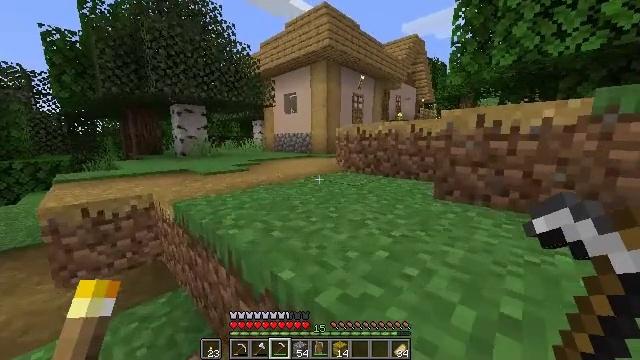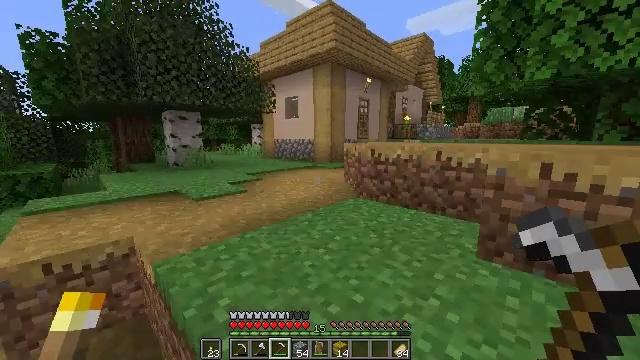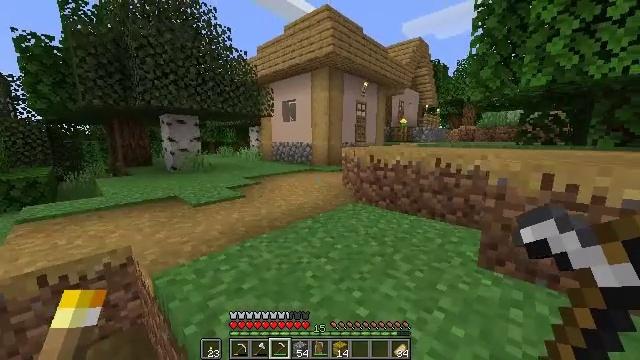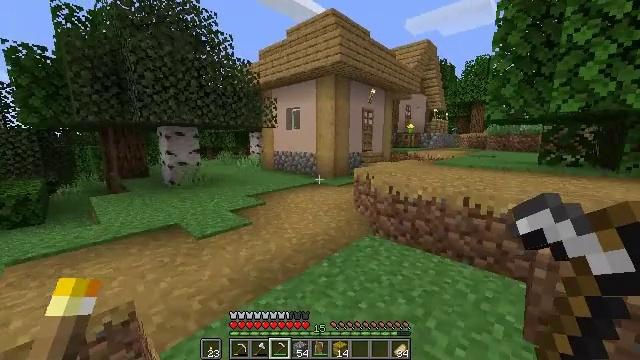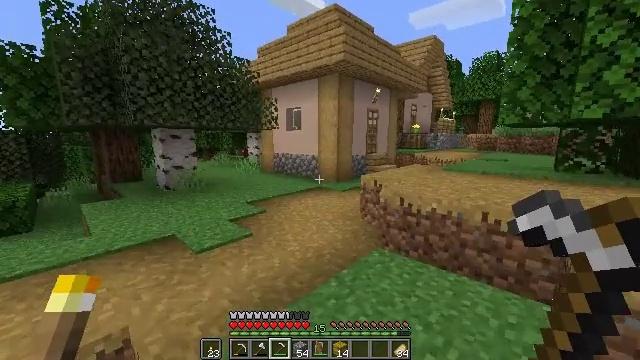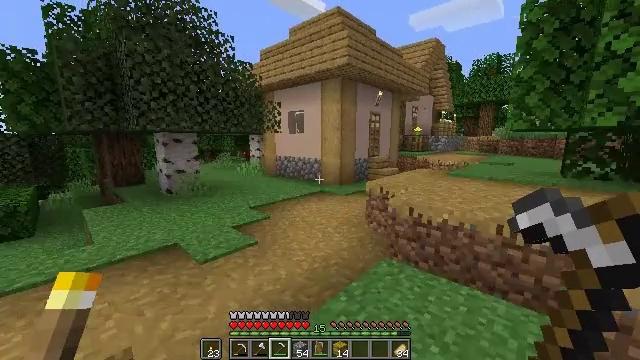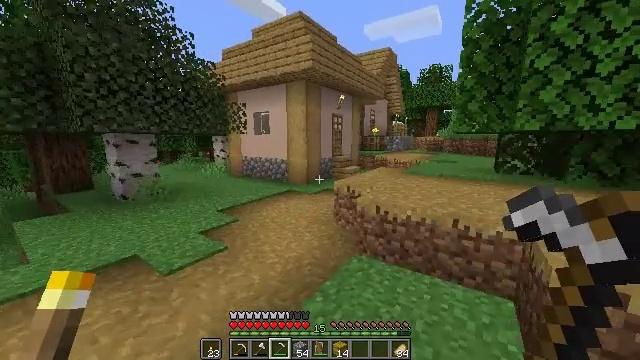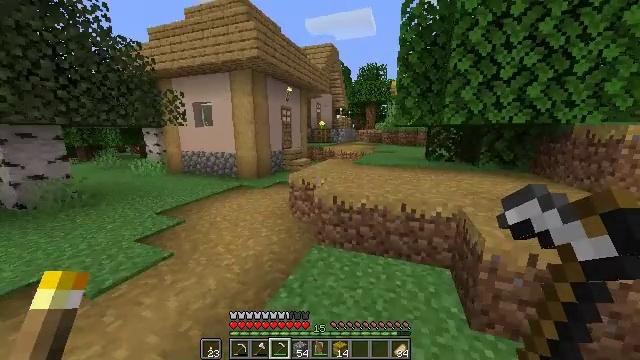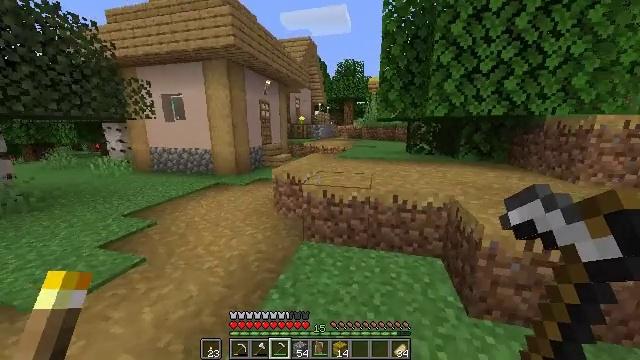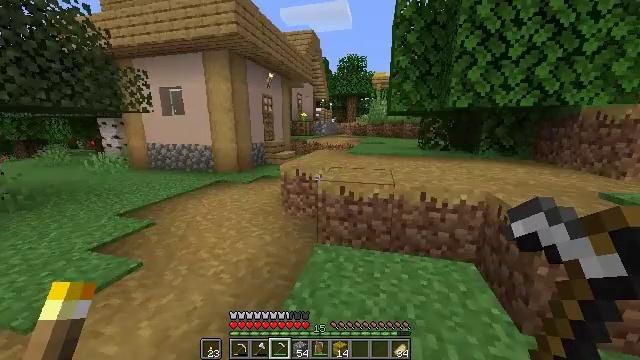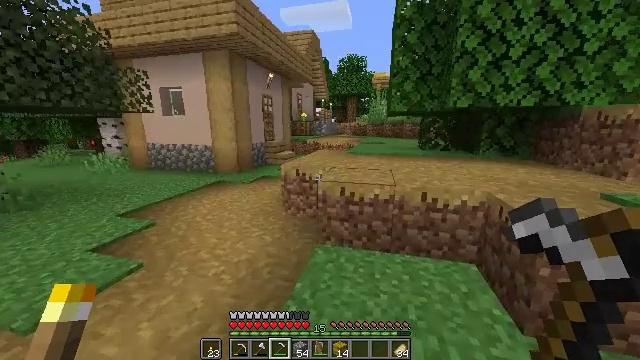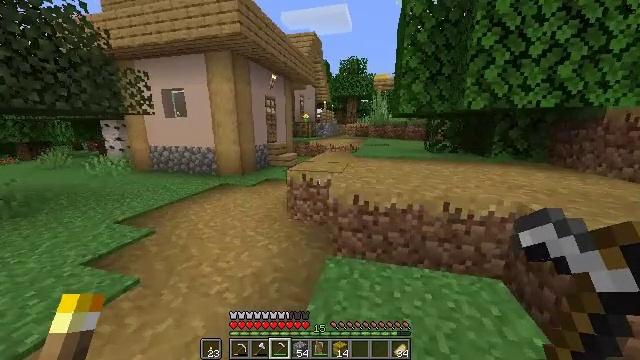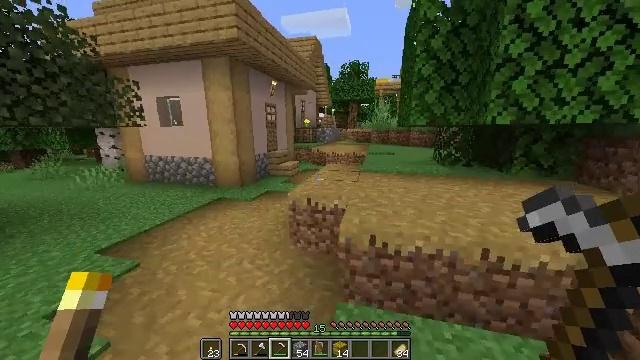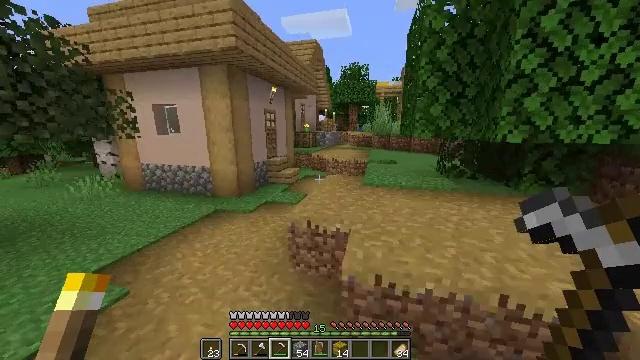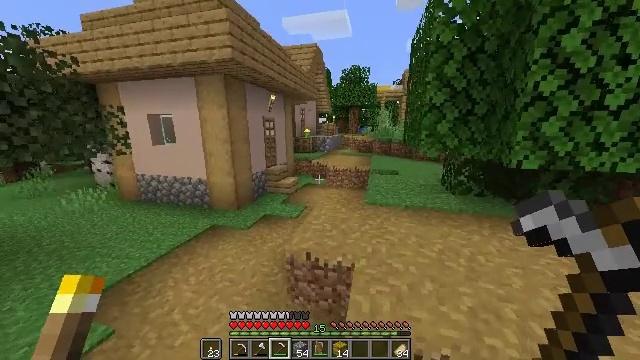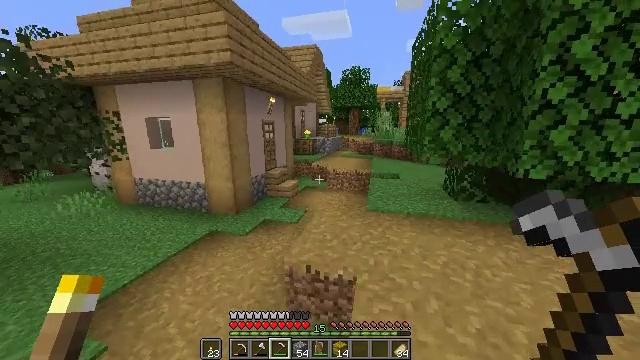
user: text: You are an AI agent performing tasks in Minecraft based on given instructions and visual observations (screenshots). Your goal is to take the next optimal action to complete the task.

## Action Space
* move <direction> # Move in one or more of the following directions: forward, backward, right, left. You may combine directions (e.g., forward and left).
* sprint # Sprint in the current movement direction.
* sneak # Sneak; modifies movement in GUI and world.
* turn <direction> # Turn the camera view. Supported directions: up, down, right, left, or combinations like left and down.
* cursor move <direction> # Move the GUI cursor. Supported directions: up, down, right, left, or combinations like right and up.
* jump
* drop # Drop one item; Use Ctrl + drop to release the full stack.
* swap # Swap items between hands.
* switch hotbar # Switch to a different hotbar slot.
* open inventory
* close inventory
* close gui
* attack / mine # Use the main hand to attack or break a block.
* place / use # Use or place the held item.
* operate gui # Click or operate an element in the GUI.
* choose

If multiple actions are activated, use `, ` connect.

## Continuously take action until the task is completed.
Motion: motion action
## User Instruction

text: Dig up clay found underwater.
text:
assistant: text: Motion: move forward, sprint, jump
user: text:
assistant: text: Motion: move forward, sprint, jump
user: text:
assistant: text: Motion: move forward, sprint, jump
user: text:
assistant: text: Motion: move forward, sprint, jump
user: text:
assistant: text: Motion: move forward, sprint, jump
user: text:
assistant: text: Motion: move forward, sprint, turn right
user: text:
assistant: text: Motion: move forward, sprint, turn right and down
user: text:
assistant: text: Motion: move forward, sprint, turn right
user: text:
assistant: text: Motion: move forward, sprint
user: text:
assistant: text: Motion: move forward, sprint
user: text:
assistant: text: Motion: move forward, sprint
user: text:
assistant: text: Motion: move forward, sprint, jump
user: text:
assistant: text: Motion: move forward, sprint, jump
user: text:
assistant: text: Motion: move forward, sprint, jump
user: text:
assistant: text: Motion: move forward, sprint, jump
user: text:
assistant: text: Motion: move forward, sprint, jump
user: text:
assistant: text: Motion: move forward, sprint, jump
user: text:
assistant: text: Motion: move forward, sprint, jump
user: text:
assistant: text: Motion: move forward, sprint, jump
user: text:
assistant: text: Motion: move forward, sprint, turn right, jump
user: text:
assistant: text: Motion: move forward, sprint, turn right, jump
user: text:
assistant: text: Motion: move forward, sprint, turn right, jump
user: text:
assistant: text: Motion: move forward and move right, sprint, jump
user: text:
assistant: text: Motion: move forward and move right, sprint, jump
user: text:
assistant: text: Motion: move forward and move right, sprint, turn up, jump
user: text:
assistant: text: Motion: move forward and move right, sprint, jump
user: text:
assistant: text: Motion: move forward, sprint, jump
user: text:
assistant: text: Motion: move forward, sprint, jump
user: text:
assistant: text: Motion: move forward, sprint, jump
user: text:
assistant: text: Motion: move forward, sprint, jump